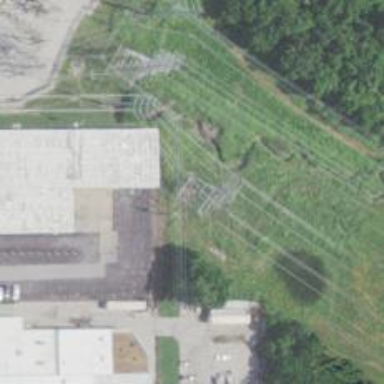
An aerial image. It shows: Lattice structure tower used for power transmission.